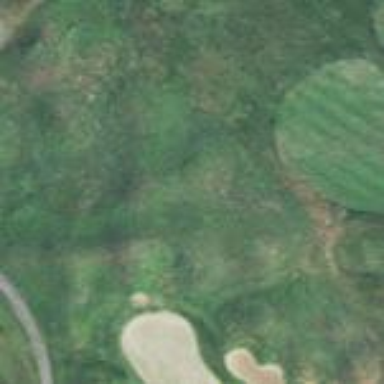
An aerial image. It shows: Rough grassy area used for golf.